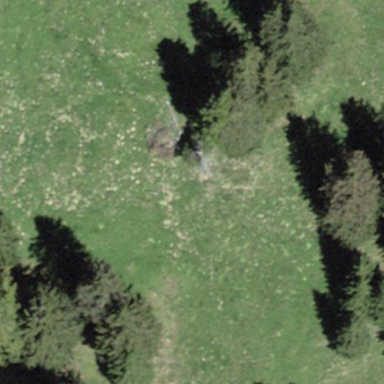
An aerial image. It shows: Forest area.